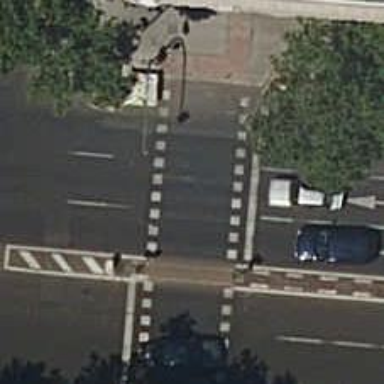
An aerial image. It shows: Traffic signals at road crossing.